Question: so, I have coded a wordpress theme and integrated woocommerce with it. It has used only simple products for some time, and I was using a simple product to test codes, as it works fine. But I recently added a variation product and then, the add to cart button also gone ( variation select dropdown is there, but values are not bonded to drop down.

If anyone can give me a hint, showing what I have done wrong, that would be a big favor.
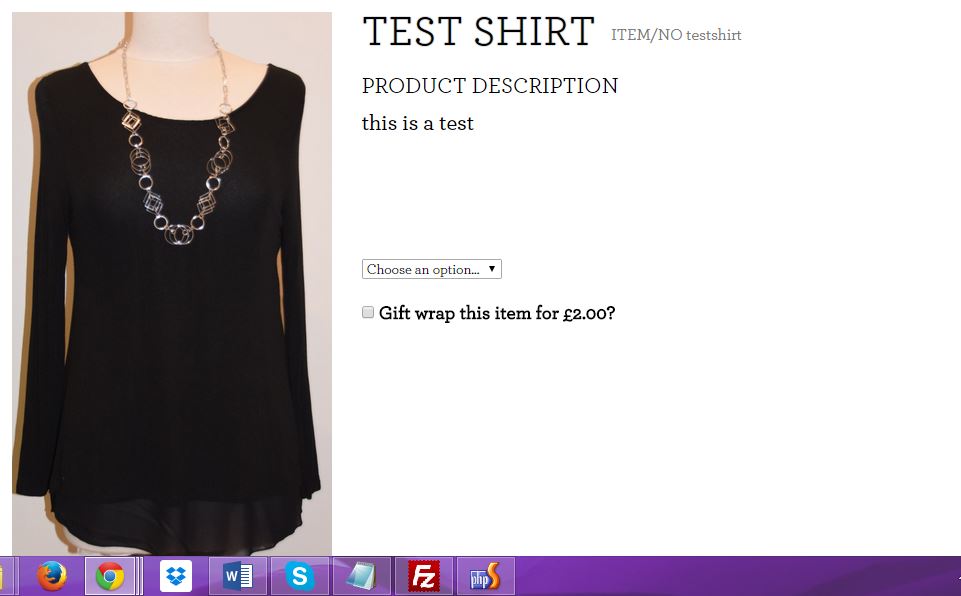
Answer: I just got the same issue and it solved when I manually entered a price for the variable products. Unfortunately I didn't find out yet why I have to enter it, even for the same value. But it fixed it.
Hope it helps !